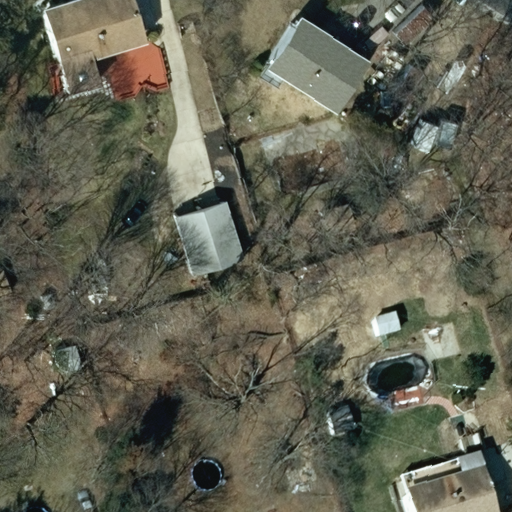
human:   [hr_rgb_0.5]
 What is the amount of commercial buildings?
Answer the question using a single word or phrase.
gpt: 0

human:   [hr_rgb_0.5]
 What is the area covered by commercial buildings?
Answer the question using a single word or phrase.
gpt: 0m2

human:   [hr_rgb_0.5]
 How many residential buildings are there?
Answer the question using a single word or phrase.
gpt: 4

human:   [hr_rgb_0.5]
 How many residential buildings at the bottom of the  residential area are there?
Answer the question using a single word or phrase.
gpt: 4

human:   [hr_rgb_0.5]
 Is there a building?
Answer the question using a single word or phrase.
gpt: yes

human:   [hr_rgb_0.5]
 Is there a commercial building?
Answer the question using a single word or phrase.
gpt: no

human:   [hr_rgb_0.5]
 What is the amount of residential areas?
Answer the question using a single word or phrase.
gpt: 1

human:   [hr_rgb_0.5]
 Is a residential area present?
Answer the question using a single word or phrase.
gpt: yes

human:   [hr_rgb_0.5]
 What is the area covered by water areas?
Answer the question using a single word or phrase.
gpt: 0m2

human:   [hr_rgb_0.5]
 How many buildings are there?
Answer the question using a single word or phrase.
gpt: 4

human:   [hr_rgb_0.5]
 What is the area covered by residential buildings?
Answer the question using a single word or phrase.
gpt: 747m2

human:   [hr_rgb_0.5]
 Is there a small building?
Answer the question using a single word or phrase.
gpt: no

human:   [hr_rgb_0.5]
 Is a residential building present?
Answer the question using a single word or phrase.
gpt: yes

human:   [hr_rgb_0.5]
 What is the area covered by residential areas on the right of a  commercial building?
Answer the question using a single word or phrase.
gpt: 0m2

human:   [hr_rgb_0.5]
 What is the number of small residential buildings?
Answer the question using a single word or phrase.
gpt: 0

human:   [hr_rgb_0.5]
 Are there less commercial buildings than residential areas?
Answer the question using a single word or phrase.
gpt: yes

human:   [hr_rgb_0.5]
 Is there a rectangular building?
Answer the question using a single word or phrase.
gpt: yes

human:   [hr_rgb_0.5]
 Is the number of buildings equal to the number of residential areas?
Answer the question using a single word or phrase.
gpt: no

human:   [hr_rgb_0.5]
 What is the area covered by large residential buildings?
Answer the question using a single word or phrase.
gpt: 0m2

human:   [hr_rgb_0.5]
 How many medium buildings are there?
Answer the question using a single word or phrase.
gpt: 4

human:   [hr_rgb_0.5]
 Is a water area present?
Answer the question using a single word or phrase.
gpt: no

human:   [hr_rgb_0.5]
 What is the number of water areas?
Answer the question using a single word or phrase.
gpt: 0

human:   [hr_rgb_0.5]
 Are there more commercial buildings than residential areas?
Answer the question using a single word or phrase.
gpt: no

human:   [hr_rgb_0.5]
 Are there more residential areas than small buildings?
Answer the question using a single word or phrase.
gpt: yes

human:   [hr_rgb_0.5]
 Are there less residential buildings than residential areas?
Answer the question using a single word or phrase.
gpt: no

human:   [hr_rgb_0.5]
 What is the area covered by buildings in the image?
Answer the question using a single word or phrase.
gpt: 747m2

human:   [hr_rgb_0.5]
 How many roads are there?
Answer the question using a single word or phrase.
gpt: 0

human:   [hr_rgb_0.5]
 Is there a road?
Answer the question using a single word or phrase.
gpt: no

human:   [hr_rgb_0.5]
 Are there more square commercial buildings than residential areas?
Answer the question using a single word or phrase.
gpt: no

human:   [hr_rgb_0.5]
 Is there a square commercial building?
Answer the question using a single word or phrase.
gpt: no

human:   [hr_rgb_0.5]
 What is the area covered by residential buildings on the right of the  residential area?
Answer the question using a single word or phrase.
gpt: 747m2

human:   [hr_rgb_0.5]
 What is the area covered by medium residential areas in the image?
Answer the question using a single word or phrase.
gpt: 0m2

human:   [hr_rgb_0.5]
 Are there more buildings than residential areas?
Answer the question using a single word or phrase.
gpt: yes

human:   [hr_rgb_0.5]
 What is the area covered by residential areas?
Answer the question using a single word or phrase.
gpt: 10621m2

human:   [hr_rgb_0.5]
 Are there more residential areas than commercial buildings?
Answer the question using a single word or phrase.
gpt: yes

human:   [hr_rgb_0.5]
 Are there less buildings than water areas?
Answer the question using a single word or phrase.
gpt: no

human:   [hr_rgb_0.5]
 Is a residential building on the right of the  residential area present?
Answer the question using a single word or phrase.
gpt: yes

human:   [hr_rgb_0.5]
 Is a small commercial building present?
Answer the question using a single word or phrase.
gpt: no

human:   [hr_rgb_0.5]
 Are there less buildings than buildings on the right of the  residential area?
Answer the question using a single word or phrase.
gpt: no

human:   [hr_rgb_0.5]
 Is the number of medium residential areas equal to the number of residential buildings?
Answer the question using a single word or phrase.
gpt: no

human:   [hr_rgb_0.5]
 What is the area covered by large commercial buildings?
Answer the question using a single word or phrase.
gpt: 0m2

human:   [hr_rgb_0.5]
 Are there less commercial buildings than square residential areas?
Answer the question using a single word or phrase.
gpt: no

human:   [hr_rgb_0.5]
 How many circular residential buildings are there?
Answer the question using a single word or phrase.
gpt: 0

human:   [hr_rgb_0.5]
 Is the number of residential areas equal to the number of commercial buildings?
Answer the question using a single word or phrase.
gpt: no

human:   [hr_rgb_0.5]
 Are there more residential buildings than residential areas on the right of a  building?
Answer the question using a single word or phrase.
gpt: yes

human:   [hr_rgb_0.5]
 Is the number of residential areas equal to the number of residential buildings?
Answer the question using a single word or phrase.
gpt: no

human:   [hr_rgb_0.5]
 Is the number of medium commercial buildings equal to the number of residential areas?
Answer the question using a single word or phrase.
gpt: no

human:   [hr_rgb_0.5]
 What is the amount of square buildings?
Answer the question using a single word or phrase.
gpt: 0

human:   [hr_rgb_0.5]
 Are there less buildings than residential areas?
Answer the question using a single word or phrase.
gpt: no

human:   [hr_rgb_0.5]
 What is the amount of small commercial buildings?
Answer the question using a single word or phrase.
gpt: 0

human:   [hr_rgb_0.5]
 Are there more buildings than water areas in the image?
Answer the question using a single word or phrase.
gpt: yes

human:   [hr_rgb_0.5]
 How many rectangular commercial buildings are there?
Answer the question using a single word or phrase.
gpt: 0

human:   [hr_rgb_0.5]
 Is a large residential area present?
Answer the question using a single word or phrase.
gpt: yes

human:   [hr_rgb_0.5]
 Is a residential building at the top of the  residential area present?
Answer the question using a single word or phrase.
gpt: no

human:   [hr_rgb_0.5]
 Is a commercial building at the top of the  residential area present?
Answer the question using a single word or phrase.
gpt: no

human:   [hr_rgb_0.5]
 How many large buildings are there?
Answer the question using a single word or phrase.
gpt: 0

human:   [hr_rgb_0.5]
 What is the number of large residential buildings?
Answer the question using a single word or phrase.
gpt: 0

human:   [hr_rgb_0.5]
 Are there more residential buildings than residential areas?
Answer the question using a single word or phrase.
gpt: yes

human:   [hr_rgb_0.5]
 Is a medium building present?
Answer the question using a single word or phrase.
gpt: yes

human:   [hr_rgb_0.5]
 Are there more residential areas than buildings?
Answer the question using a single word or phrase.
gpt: no

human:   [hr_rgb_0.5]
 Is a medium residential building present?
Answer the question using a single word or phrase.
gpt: yes

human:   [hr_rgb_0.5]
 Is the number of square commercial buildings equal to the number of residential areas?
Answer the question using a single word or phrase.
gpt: no

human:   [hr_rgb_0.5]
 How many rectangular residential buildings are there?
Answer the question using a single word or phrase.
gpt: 3

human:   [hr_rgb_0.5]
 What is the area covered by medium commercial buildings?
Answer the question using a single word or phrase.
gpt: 0m2